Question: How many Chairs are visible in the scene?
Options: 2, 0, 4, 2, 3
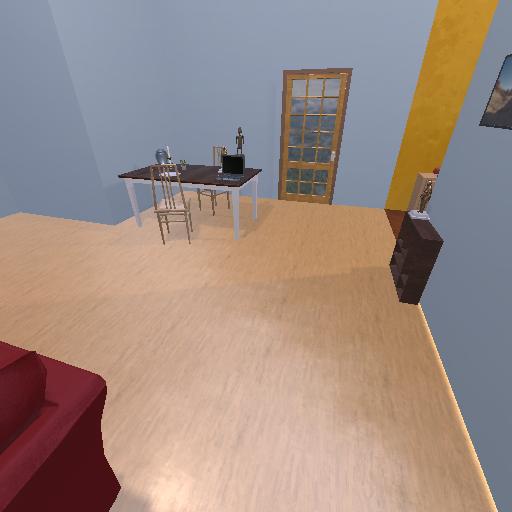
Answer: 2